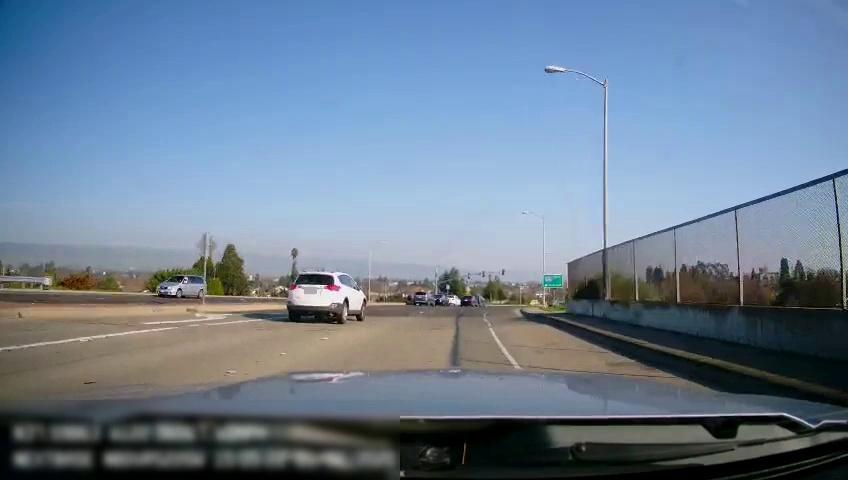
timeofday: Day
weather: Sunny
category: Drivable Space
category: Drivable Space
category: Vehicles | SUV
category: Vehicles | Car
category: Vehicles | SUV
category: Vehicles | SUV
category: Vehicles | Car
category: Vehicles | Truck
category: Lanes | Alternate Lane
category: Lanes | Current Lane
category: Lanes | Alternate Lane
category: Traffic | Signs